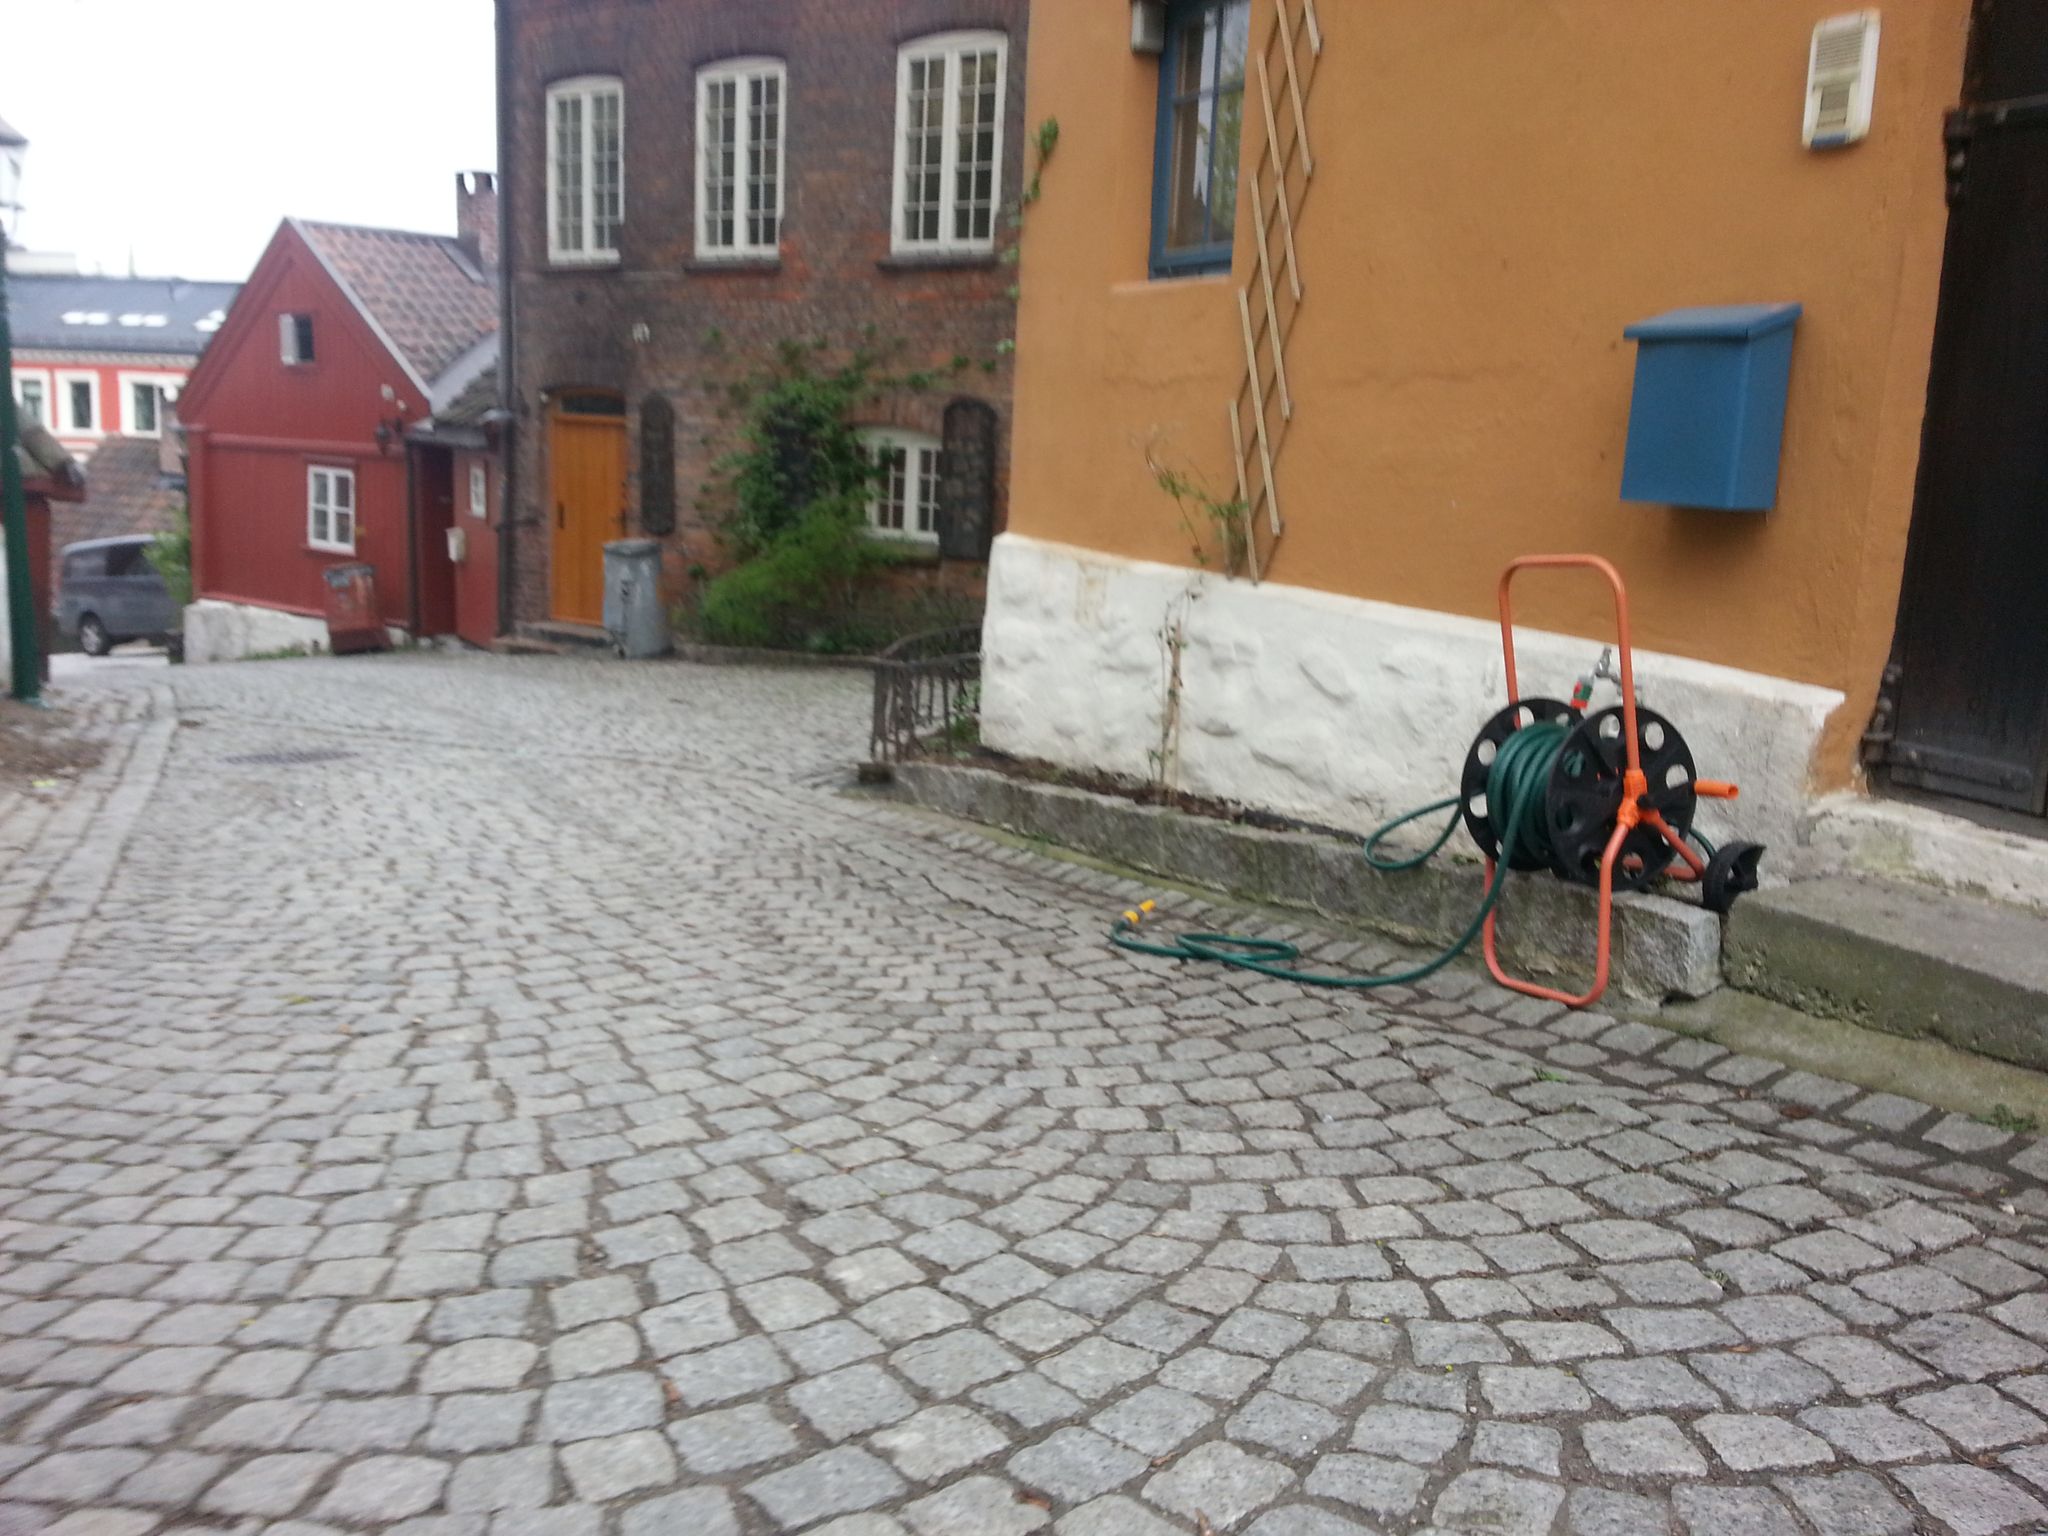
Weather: clear
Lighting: day
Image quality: good
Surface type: walking surface
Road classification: footway, residential, living_street
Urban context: urban centre
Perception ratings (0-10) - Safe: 8.22, Lively: 2.34, Beautiful: 7.26, Boring: 8.32, Depressing: 6.22, Wealthy: 5.6